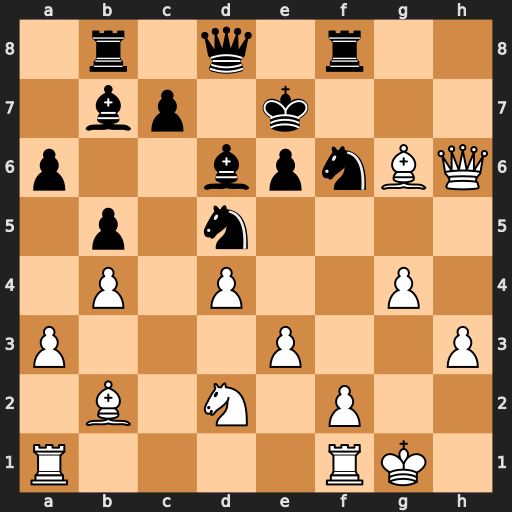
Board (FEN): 1r1q1r2/1bp1k3/p2bpnBQ/1p1n4/1P1P2P1/P3P2P/1B1N1P2/R4RK1
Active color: w
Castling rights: -
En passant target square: -
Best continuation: Qg7+ Rf7 Qxf7#